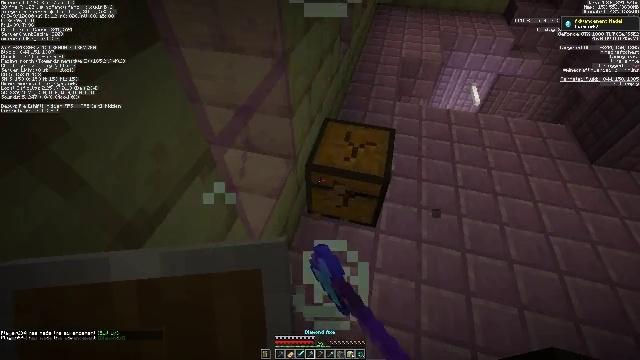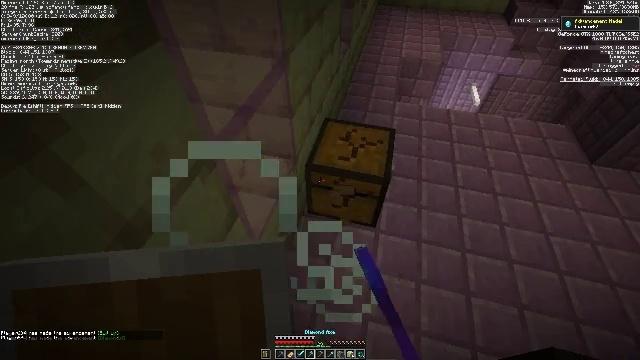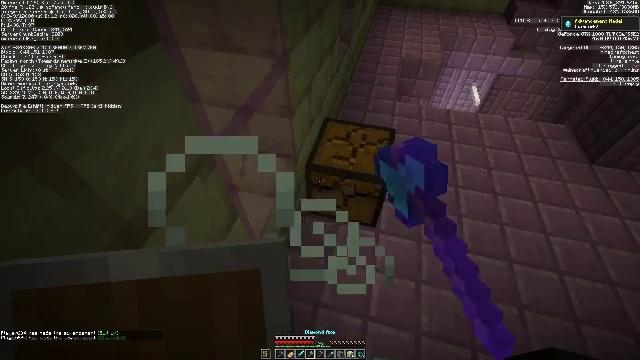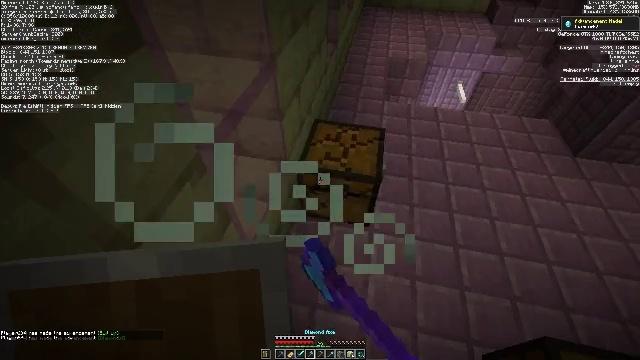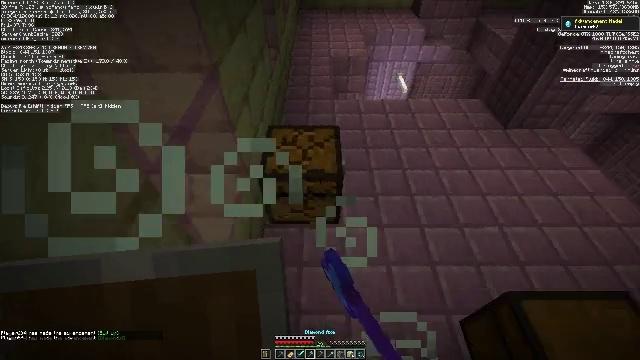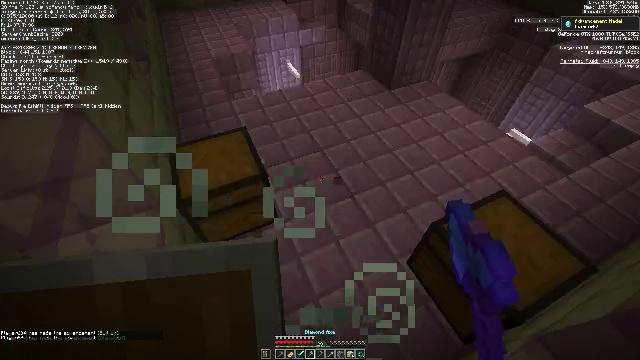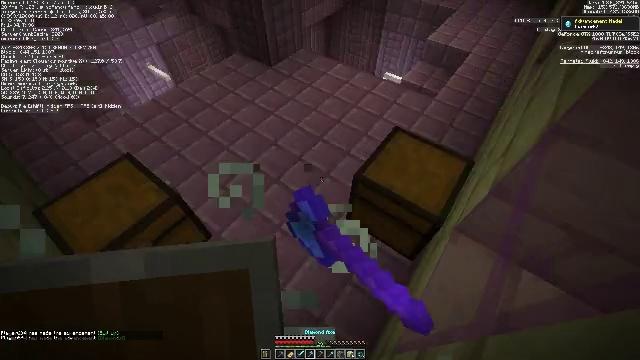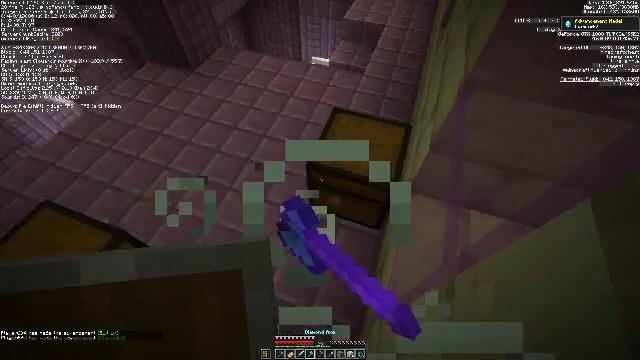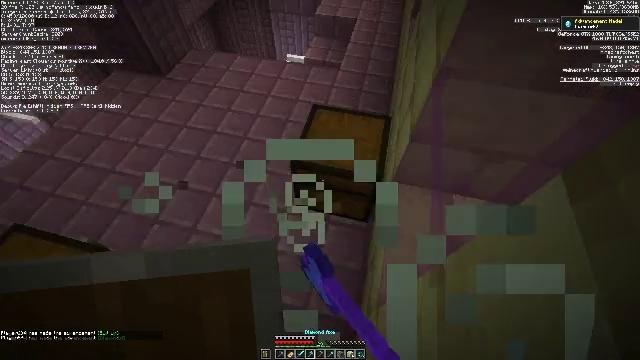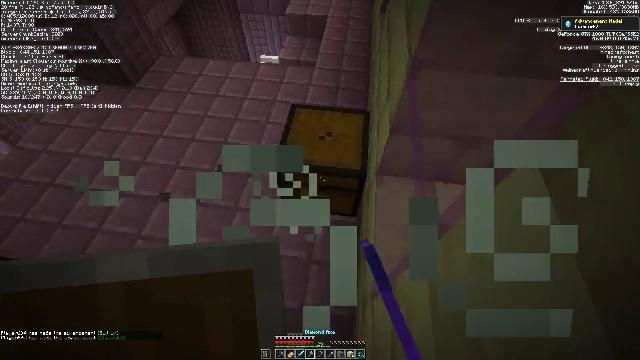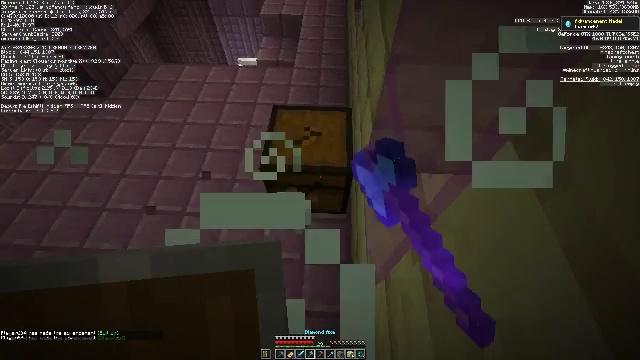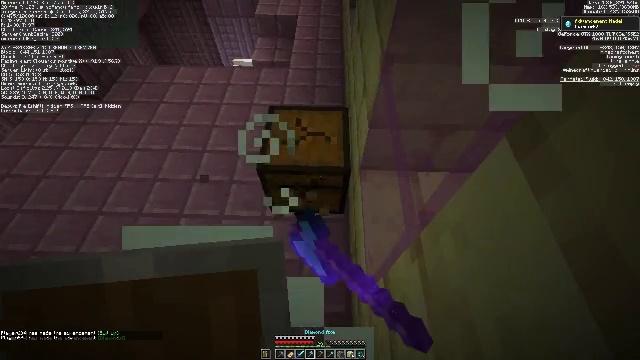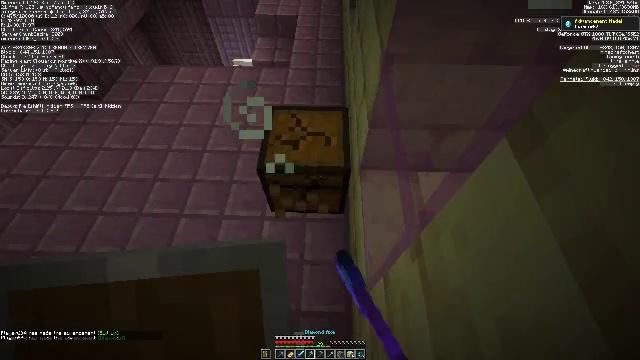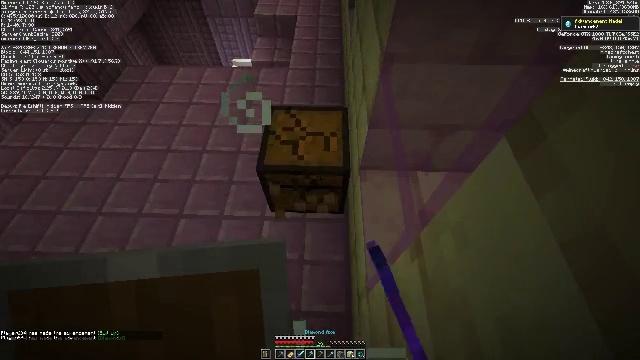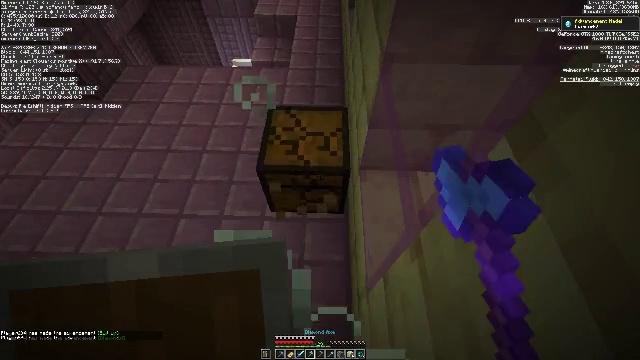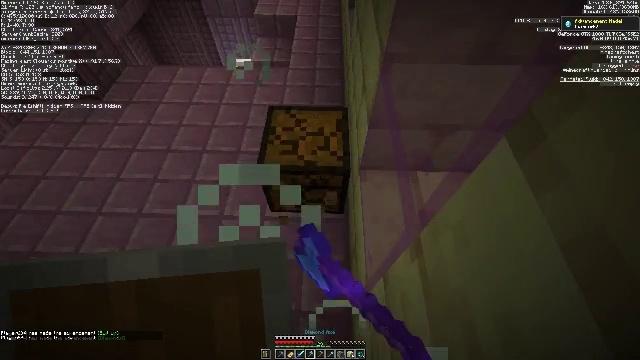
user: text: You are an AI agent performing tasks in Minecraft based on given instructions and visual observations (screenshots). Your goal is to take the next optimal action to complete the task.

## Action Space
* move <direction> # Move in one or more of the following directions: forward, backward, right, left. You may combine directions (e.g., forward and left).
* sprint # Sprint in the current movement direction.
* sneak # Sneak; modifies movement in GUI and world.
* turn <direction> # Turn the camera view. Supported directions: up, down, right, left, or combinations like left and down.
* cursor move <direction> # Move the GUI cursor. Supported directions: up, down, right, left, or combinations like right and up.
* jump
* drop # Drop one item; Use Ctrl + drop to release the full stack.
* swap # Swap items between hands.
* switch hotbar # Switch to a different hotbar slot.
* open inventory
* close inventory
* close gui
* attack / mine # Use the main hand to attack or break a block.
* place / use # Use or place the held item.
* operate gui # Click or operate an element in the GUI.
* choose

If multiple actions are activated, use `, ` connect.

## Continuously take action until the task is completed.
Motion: motion action
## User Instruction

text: Reclaim the chest into your inventory.
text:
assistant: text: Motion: attack / mine
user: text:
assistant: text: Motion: attack / mine
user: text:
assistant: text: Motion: turn right, attack / mine
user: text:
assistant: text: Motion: turn right, attack / mine
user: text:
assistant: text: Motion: turn right and down, attack / mine
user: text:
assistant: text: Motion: turn right and down, attack / mine
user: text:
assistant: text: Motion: turn right and down, attack / mine
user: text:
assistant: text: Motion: turn right, attack / mine
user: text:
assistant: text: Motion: turn right, attack / mine
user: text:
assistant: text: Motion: turn right, attack / mine
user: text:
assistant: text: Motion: turn right, attack / mine
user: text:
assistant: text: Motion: attack / mine
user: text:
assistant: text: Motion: attack / mine
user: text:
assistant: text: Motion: attack / mine
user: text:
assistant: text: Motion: attack / mine
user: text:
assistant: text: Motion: attack / mine
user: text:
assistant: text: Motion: attack / mine
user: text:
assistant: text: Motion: attack / mine
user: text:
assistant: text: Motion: turn left, attack / mine
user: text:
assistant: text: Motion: turn left, attack / mine
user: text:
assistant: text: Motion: attack / mine
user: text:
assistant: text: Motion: attack / mine
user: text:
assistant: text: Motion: turn left, attack / mine
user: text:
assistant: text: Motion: turn left and up, attack / mine
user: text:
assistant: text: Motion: turn left and up, attack / mine
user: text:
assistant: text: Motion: turn left and up
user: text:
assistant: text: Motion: turn left
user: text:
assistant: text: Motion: attack / mine
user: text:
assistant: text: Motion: attack / mine
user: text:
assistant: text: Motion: turn down, attack / mine